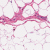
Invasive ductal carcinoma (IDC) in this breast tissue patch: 0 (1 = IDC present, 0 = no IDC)